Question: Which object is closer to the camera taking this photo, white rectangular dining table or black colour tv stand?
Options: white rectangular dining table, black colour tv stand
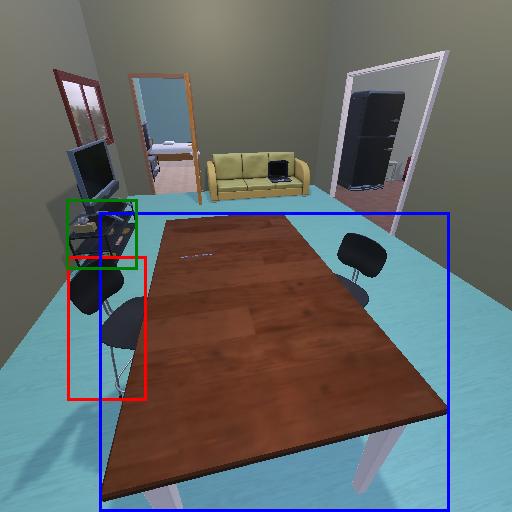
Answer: white rectangular dining table